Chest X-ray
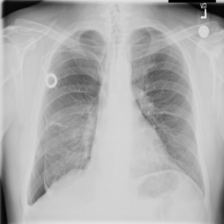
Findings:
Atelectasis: negative
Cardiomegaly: negative
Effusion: negative
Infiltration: negative
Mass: negative
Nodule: negative
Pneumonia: negative
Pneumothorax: positive
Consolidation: negative
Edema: negative
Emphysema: negative
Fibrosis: negative
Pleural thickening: negative
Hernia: negative